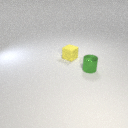
small yellow rubber cube behind small green metal cylinder